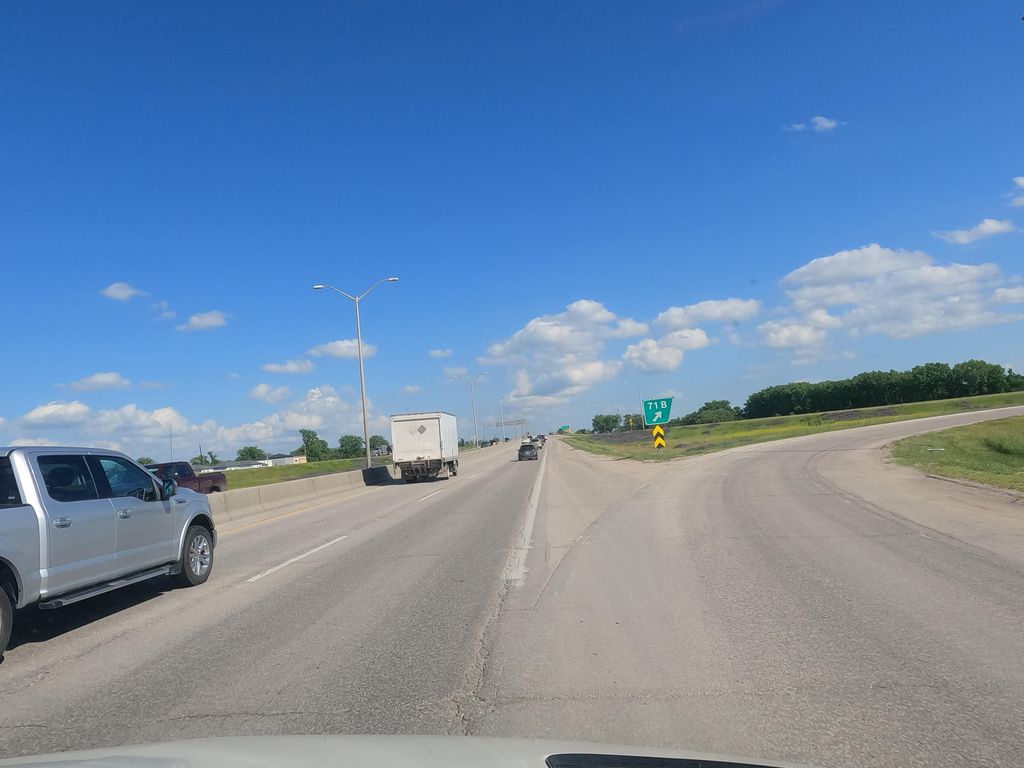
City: winnipeg